Aerial crown-view tile of a tropical tree (Barro Colorado Island, Panama), acquired 20250616:
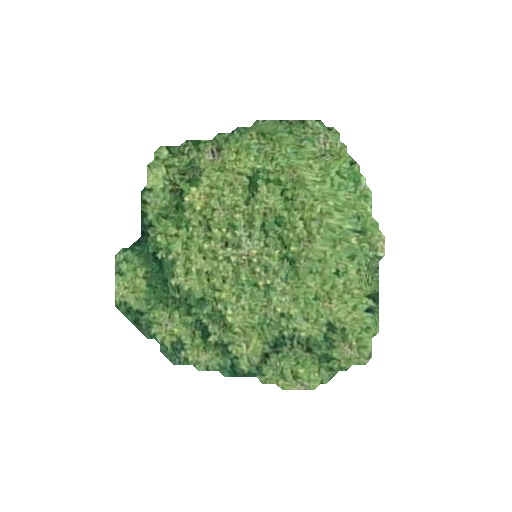
Species: Virola surinamensis
GBIF accepted scientific name: Virola surinamensis
Crown area: 81.631 m²